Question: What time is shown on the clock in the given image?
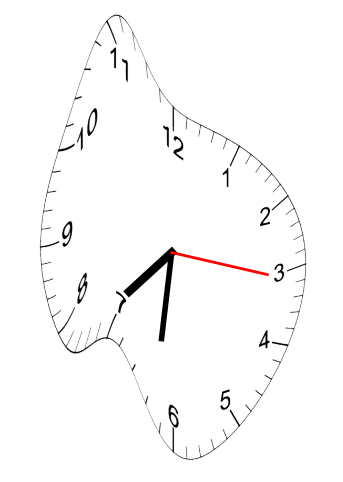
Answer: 07:31:16